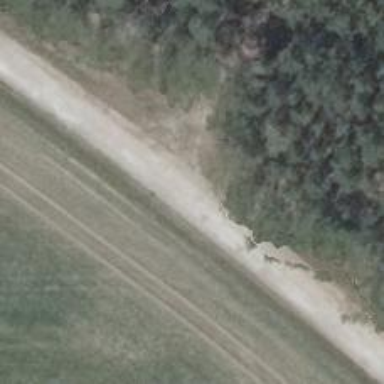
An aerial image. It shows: Gravel track with grade 3 tracktype.